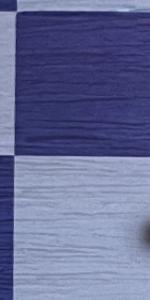
Label: Empty